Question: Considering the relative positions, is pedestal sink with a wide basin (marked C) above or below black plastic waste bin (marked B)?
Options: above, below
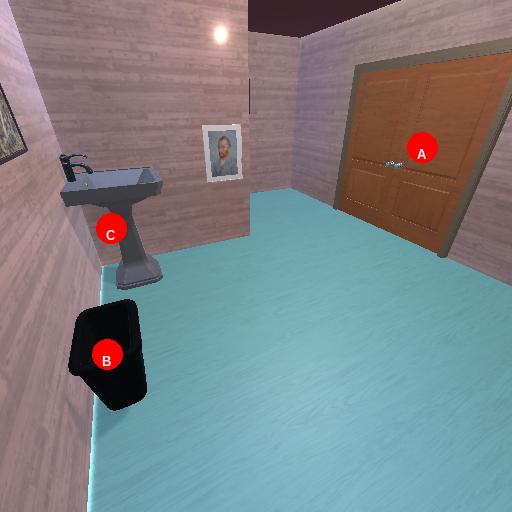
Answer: above